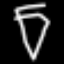
Label: diamond